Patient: sex M, age 50
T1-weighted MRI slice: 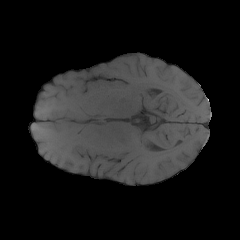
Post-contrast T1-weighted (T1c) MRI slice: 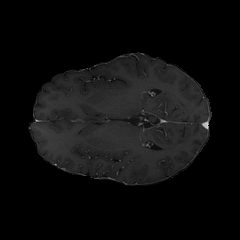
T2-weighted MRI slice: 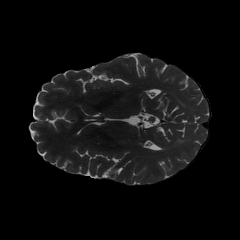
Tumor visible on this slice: no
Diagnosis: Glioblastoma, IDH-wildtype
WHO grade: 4